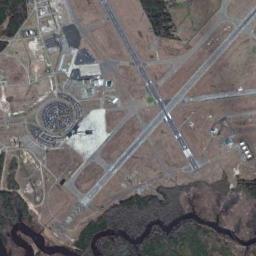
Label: airport